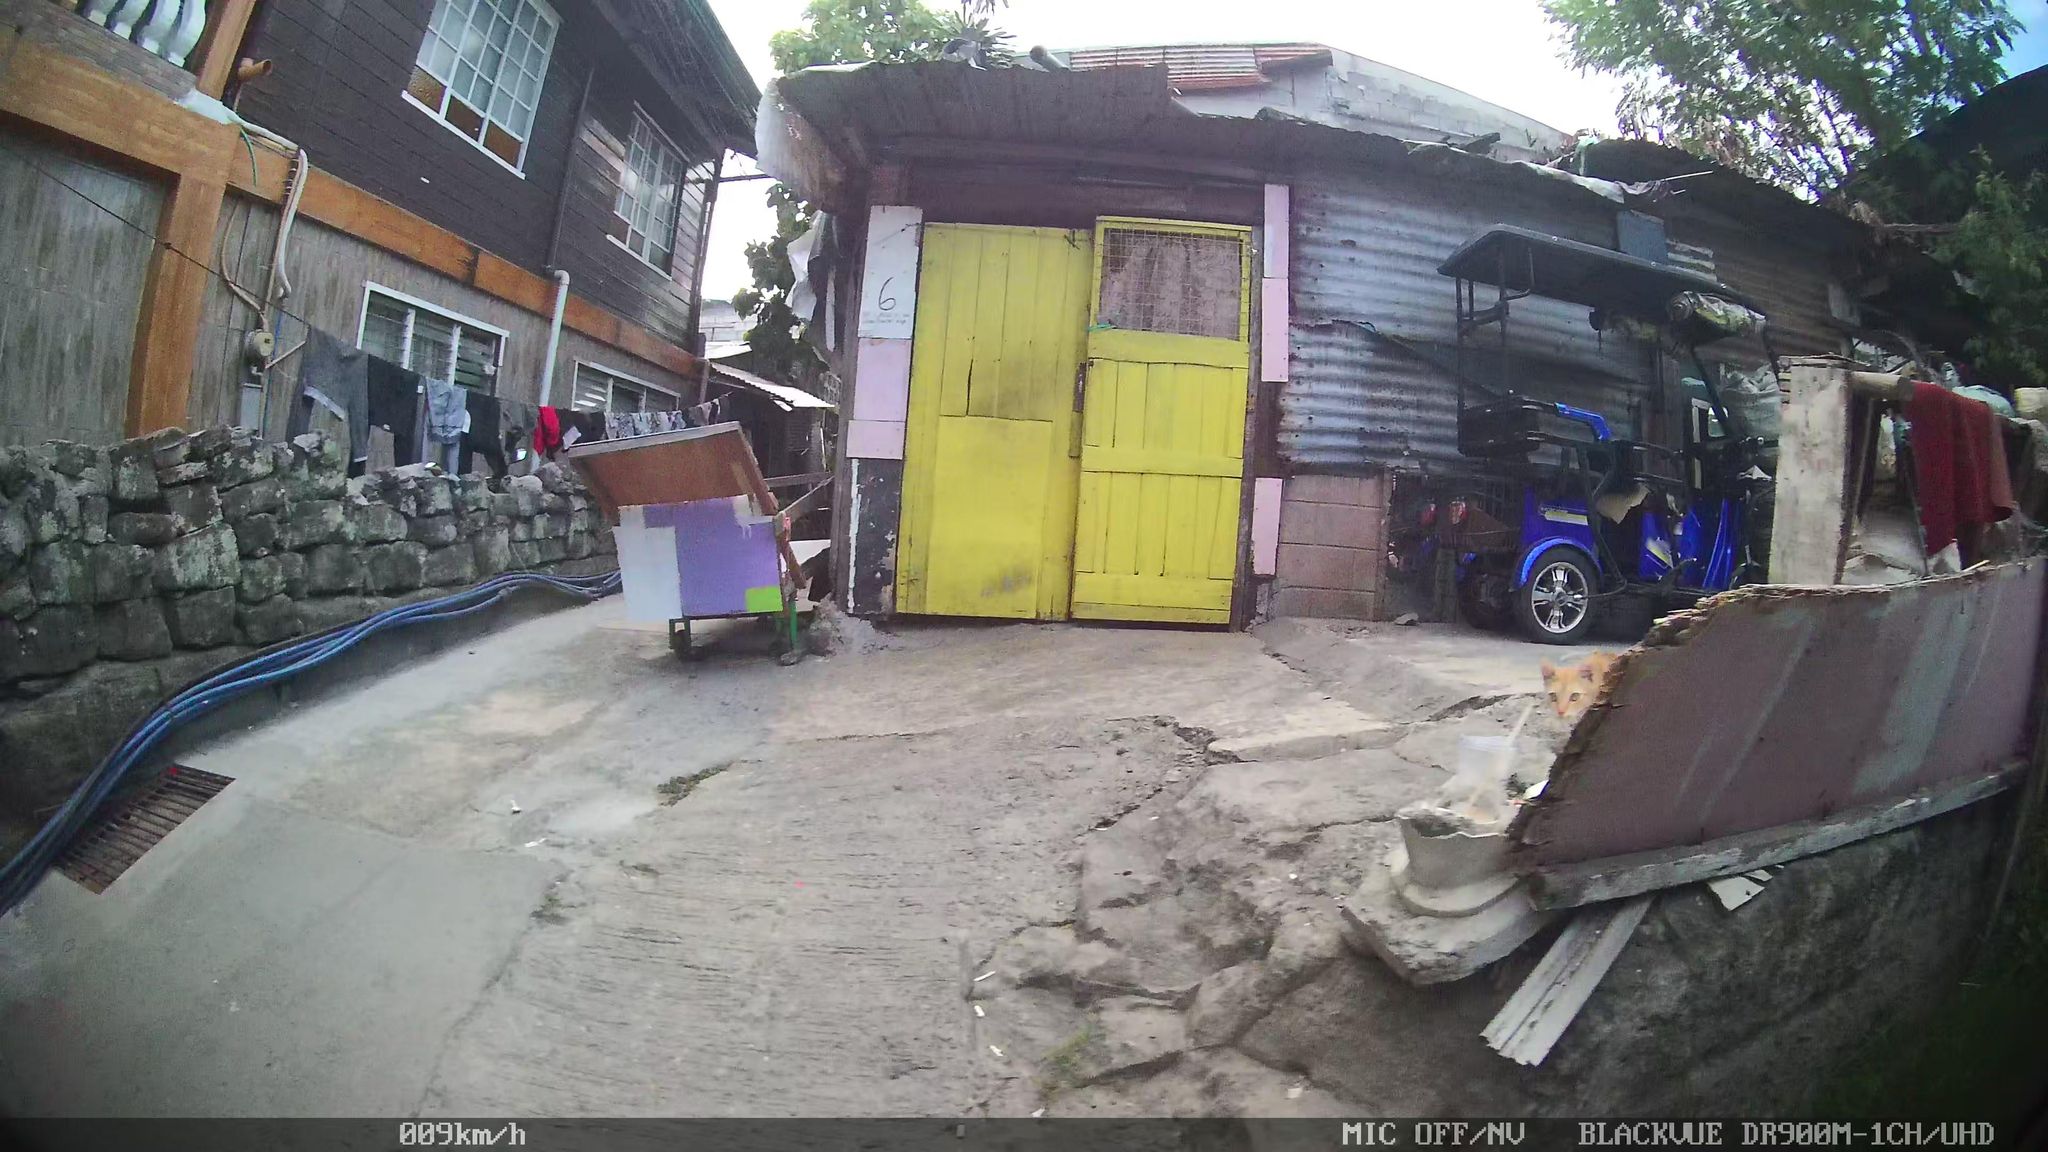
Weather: clear
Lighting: day
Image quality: good
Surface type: walking surface
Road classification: residential
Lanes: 1
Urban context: urban centre
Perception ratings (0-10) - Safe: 4.96, Lively: 2.12, Beautiful: 2.22, Boring: 5.7, Depressing: 6.79, Wealthy: 0.9